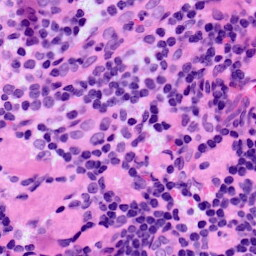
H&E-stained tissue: LymphNode